Question: I need to create a separator with text in the middle. By middle I mean both centered horizontally and vertically - there are many examples of this technique using pseudo elements or an extra span in the middle.
Here's some code I would normally use - uses the span method:
'''
h2.centre-line
{
width:40%;
text-align:center;
border-bottom:0.1rem solid #ccc;
line-height:0.1em;
margin:2.5rem 30%;
}
h2.centre-line span
{
background-color:#fff;
padding:0 1rem;
}
<h2 class="centre-line"><span>Text</span></h2>
'''
The problem I have with all of the examples I have found so far is that the text is on a transparent background with margin spacing around it. However what I want to do is place the text in a container with height and keep it centered, like this:

At the moment I've been unable to adapt my code sucessfully and not come across any further suitable examples to follow.
Any ideas?
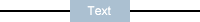
Answer: Your request is a little unclear as it's not stated what this 'separator' is supposed to be separating.
However, vertical & horizontal centering can be achieved by using absolute positioning.
The 'line behind' is achieved by a pseduo-element.
'''
* {
margin: 0;
padding: 0;
-webkit-box-sizing: border-box;
-moz-box-sizing: border-box;
box-sizing: border-box;
}
.wrap {
height: 200px;
position: relative;
background: lightgrey;
margin: 5px;
}
h2.centre-line {
text-align: center;
position: absolute;
top: 50%;
left: 50%;
width: 40%;
transform: translate(-50%, -50%);
}
h2.centre-line:before {
content: "";
position: absolute;
width: 100%;
height: 1px;
top: 50%;
left: 0;
z-index: -1;
background: red;
}
h2.centre-line span {
background-color: lightblue;
padding: 1rem;
display: inline-block;
}
'''
'''
<div class="wrap">
<h2 class="centre-line"><span>Text</span></h2>
</div>
'''
<URL> with another wrapper with greater height.